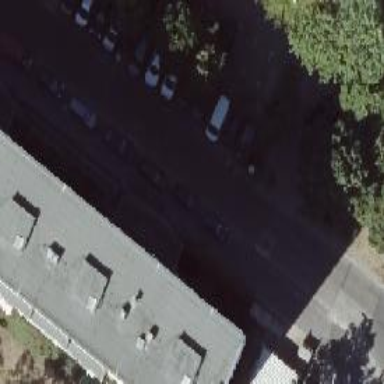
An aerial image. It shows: Street lamp support.